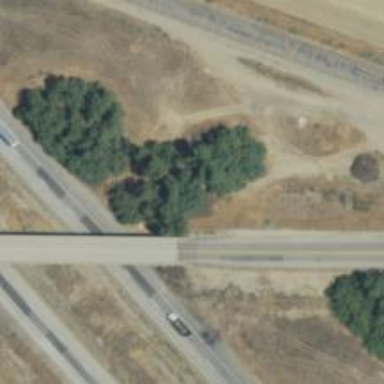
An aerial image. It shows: Viaduct bridge over secondary road.